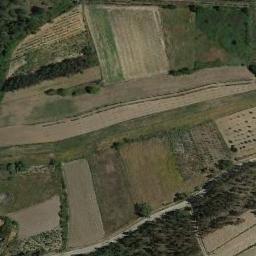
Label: terrace